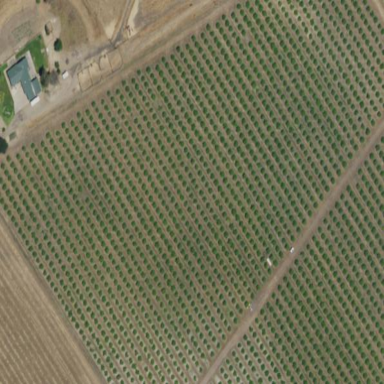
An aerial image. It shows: Orchard.